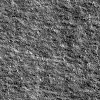
Atmospheric dust classification: not_dusty